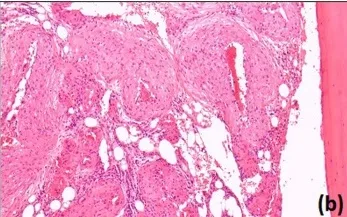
Histology slides obtained. - Demonstrating larger vascular structures [2.5x power.
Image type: pathology (h&e)